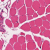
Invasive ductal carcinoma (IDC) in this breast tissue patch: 0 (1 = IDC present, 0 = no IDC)